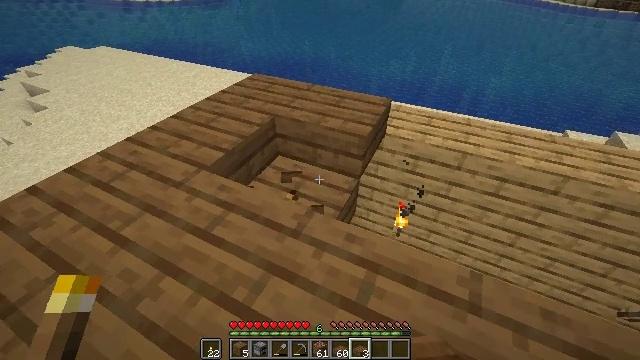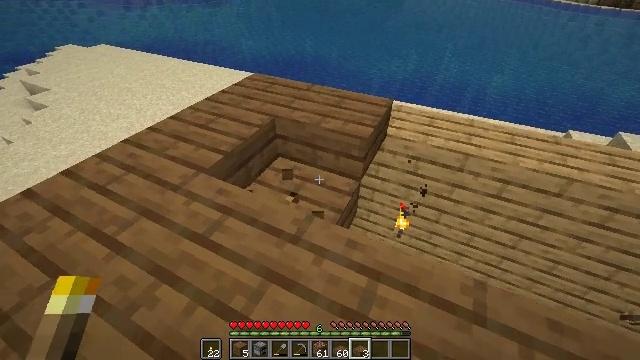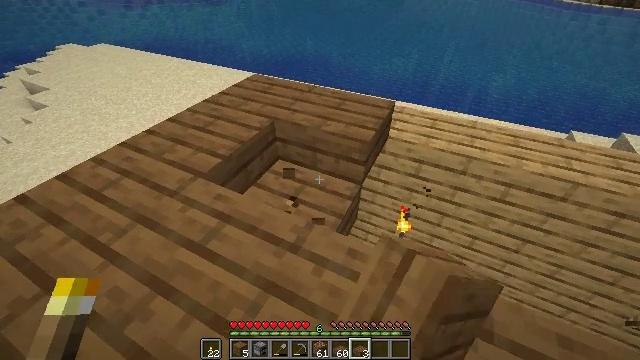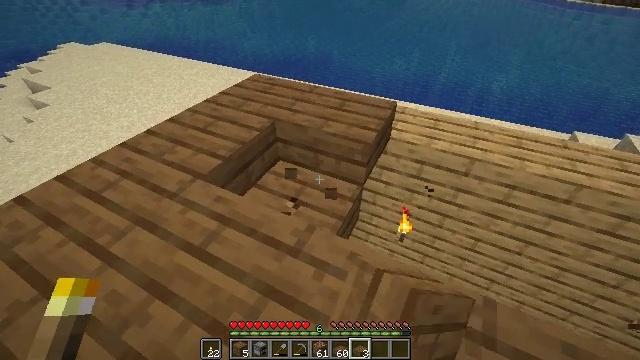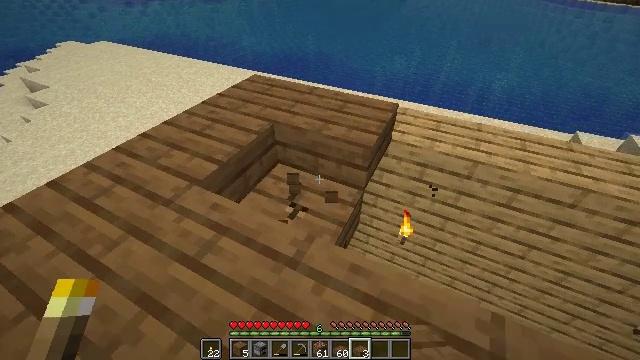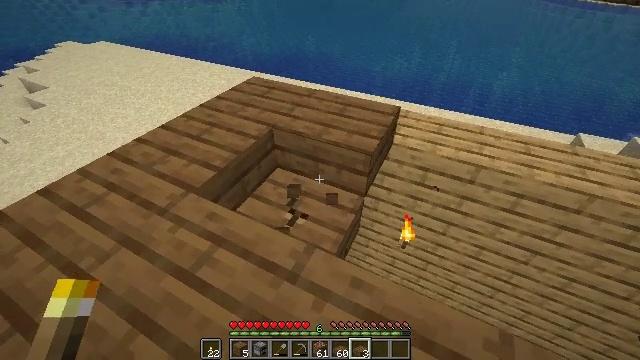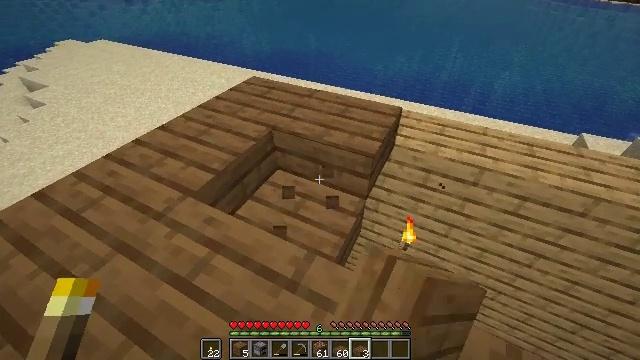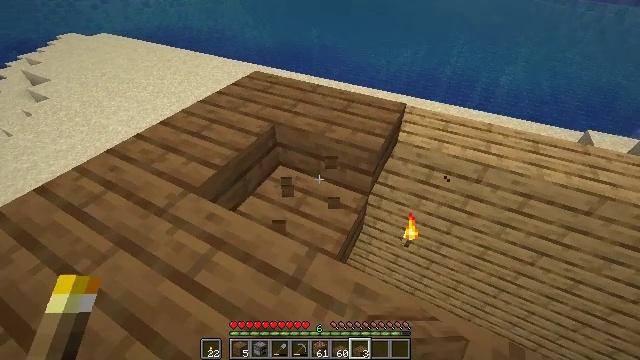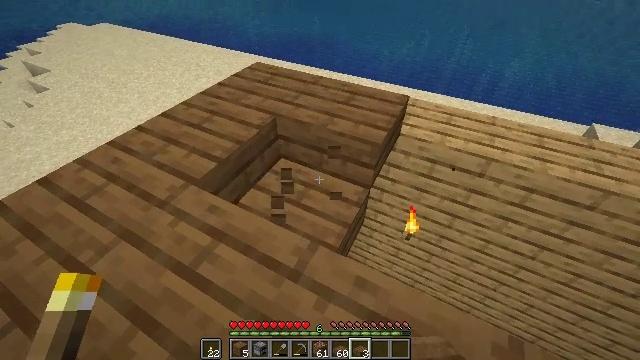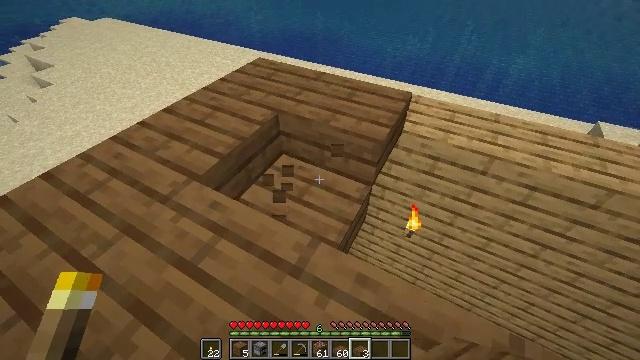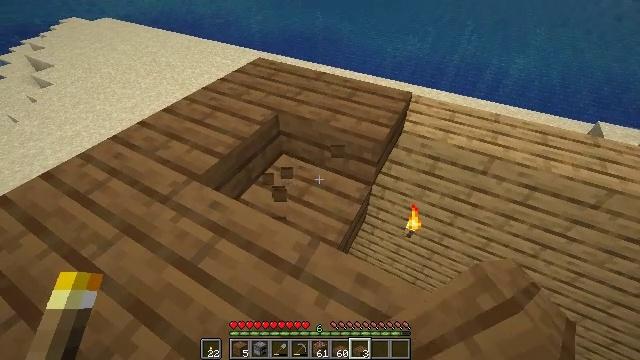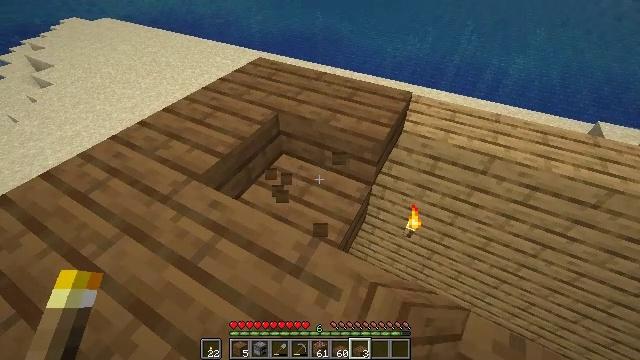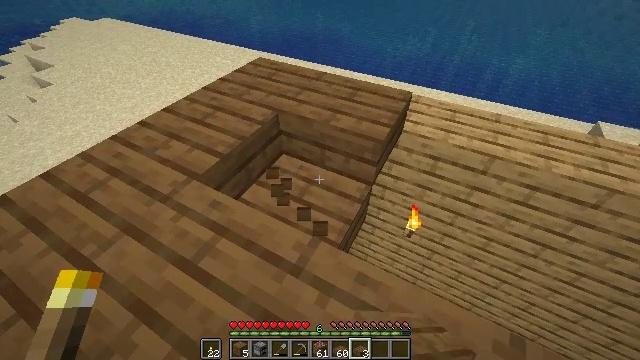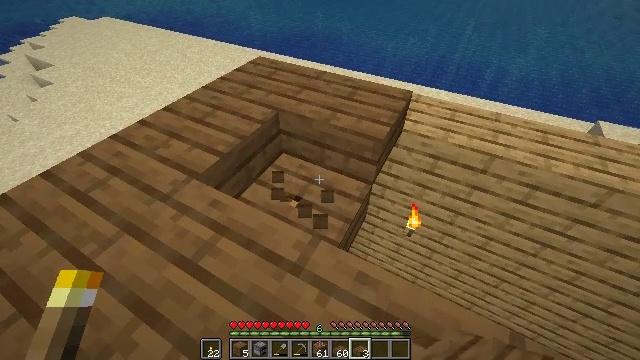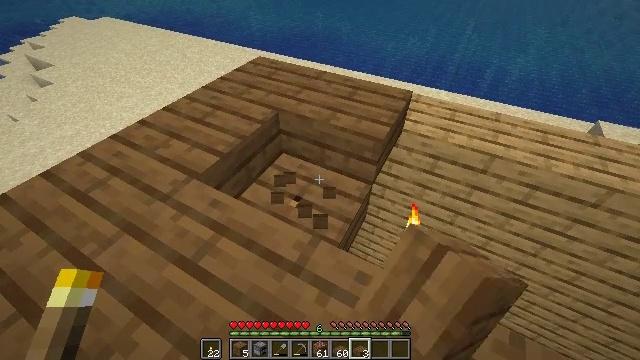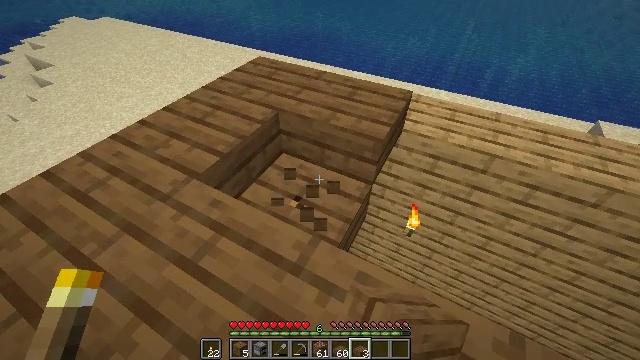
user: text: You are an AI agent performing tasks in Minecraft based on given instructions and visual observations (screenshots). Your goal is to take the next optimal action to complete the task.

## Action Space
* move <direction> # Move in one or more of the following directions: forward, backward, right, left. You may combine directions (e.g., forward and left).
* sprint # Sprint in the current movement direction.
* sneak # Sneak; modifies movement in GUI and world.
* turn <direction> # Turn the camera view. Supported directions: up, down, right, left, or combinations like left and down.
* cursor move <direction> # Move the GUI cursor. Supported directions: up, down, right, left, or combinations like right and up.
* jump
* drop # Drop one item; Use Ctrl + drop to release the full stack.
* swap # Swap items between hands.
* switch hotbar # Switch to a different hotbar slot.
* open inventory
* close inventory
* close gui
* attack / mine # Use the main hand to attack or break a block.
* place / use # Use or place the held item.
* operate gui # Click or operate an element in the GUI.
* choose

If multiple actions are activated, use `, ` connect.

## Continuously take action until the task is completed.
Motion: motion action
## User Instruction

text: Collect the spruce slab.
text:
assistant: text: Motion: move forward, sneak, attack / mine
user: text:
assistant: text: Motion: move forward, sneak, attack / mine
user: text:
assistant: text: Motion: move forward, sneak, attack / mine
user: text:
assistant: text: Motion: move forward, sneak, attack / mine
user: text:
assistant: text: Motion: move forward, sneak, attack / mine
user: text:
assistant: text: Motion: sneak, attack / mine
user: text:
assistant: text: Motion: sneak, turn down, attack / mine
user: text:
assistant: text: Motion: sneak, turn down, attack / mine
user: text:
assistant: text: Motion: sneak, attack / mine
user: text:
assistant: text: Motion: sneak, attack / mine
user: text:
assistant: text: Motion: sneak, attack / mine
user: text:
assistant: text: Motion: sneak, attack / mine
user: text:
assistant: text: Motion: sneak, attack / mine
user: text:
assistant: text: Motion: sneak, attack / mine
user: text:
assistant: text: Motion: sneak, attack / mine
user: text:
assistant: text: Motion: sneak, attack / mine
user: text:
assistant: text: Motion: sneak, attack / mine
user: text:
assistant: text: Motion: sneak, attack / mine
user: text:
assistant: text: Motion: sneak, attack / mine
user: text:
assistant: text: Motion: sneak, attack / mine
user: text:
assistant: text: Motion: sneak, attack / mine
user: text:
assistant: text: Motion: sneak, attack / mine
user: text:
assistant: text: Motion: sneak, attack / mine
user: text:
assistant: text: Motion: sneak, attack / mine
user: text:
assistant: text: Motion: sneak, attack / mine
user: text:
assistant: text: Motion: sneak, attack / mine
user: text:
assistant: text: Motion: sneak, attack / mine
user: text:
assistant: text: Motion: sneak, attack / mine
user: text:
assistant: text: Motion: sneak, attack / mine
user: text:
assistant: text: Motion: sneak, attack / mine